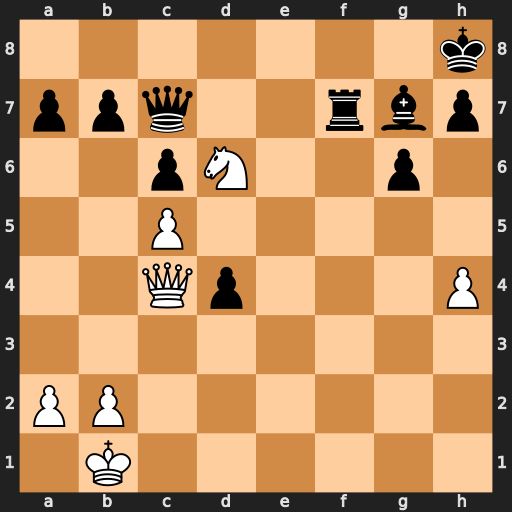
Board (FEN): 7k/ppq2rbp/2pN2p1/2P5/2Qp3P/8/PP6/1K6
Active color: w
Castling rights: -
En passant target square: -
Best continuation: Nxf7+ Qxf7 Qxf7